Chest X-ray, PA view. Patient: 30 years old, sex M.
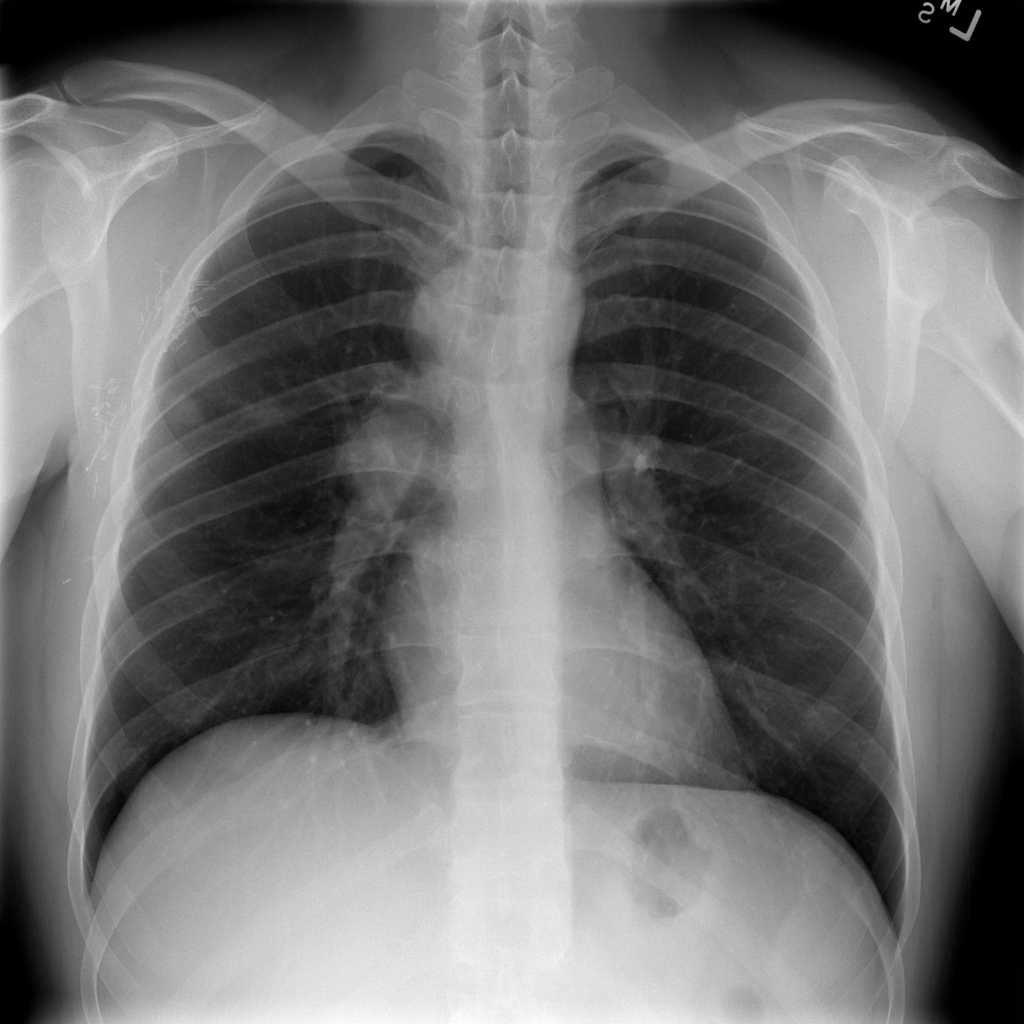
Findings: Mass, Nodule